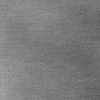
Atmospheric dust classification: dusty